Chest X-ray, PA view. Patient: 56 years old, sex F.
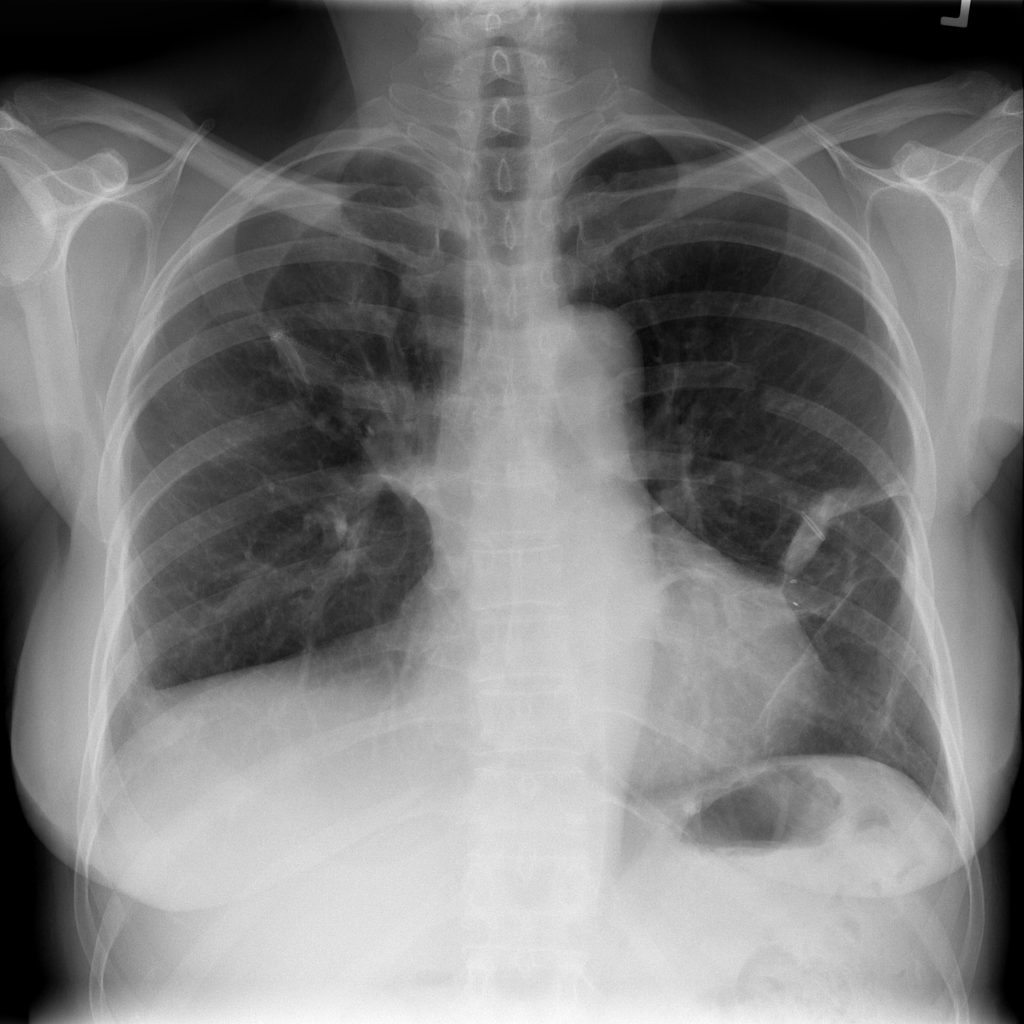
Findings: No Finding